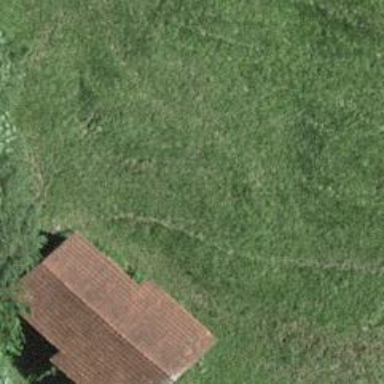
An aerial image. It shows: Shed building.